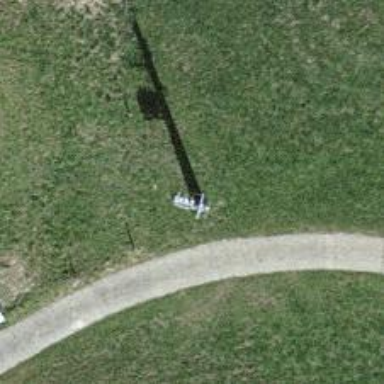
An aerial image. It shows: Minor power line.